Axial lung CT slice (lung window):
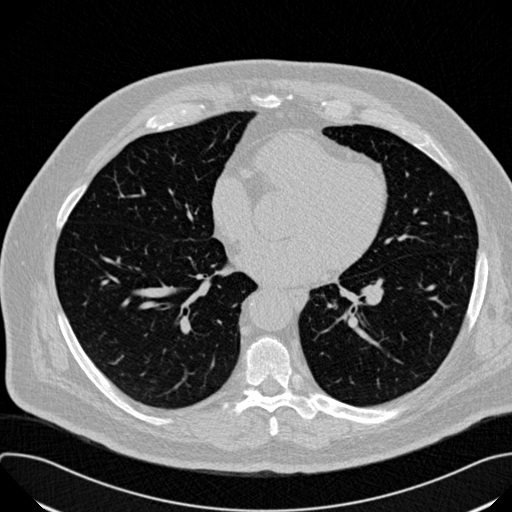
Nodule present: no